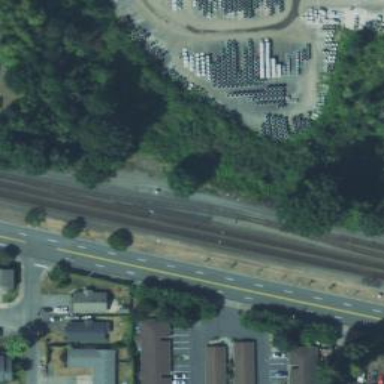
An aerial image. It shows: Railway siding with rails.